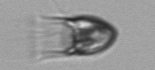
Label: Balanion